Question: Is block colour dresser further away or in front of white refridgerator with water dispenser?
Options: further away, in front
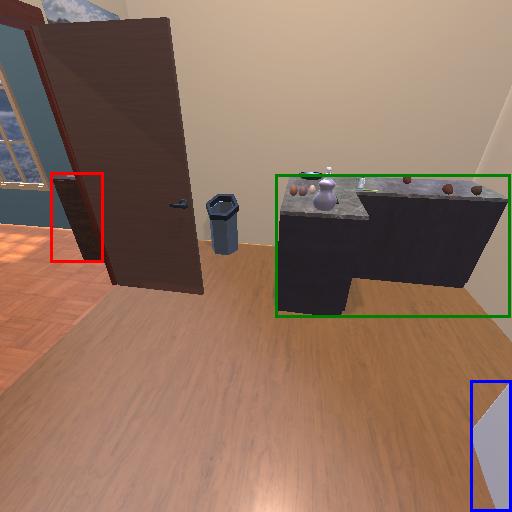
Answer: further away